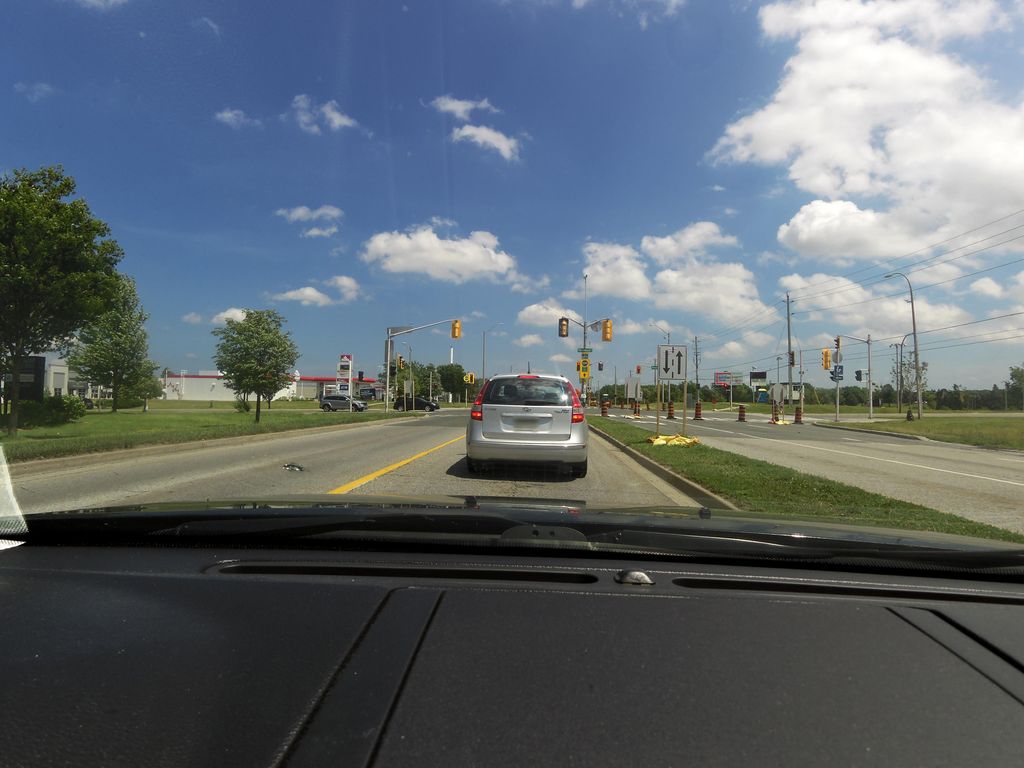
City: hamilton